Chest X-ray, PA view. Patient: 37 years old, sex M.
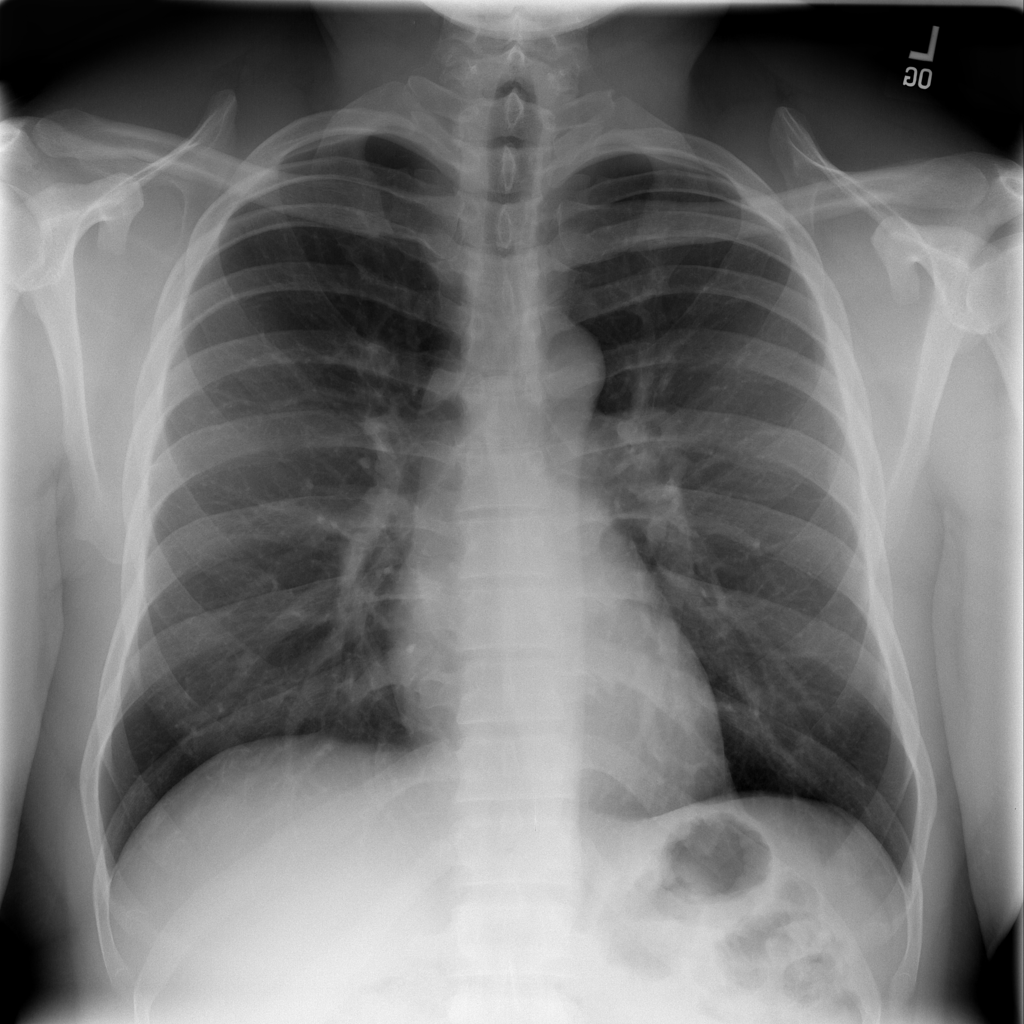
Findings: No Finding